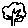
Label: tree